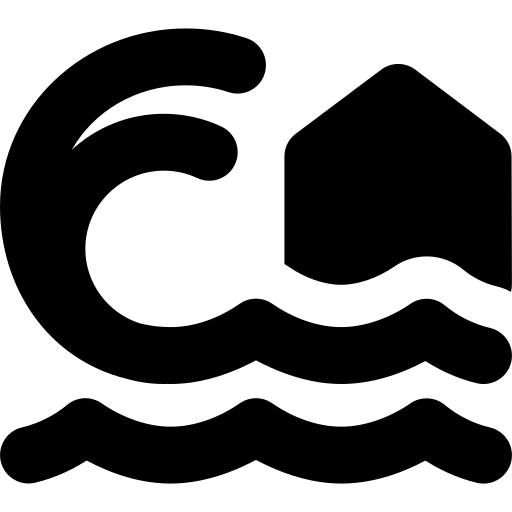
Tags: icon, FontAwesome, fa-icon, solid, house, tsunami